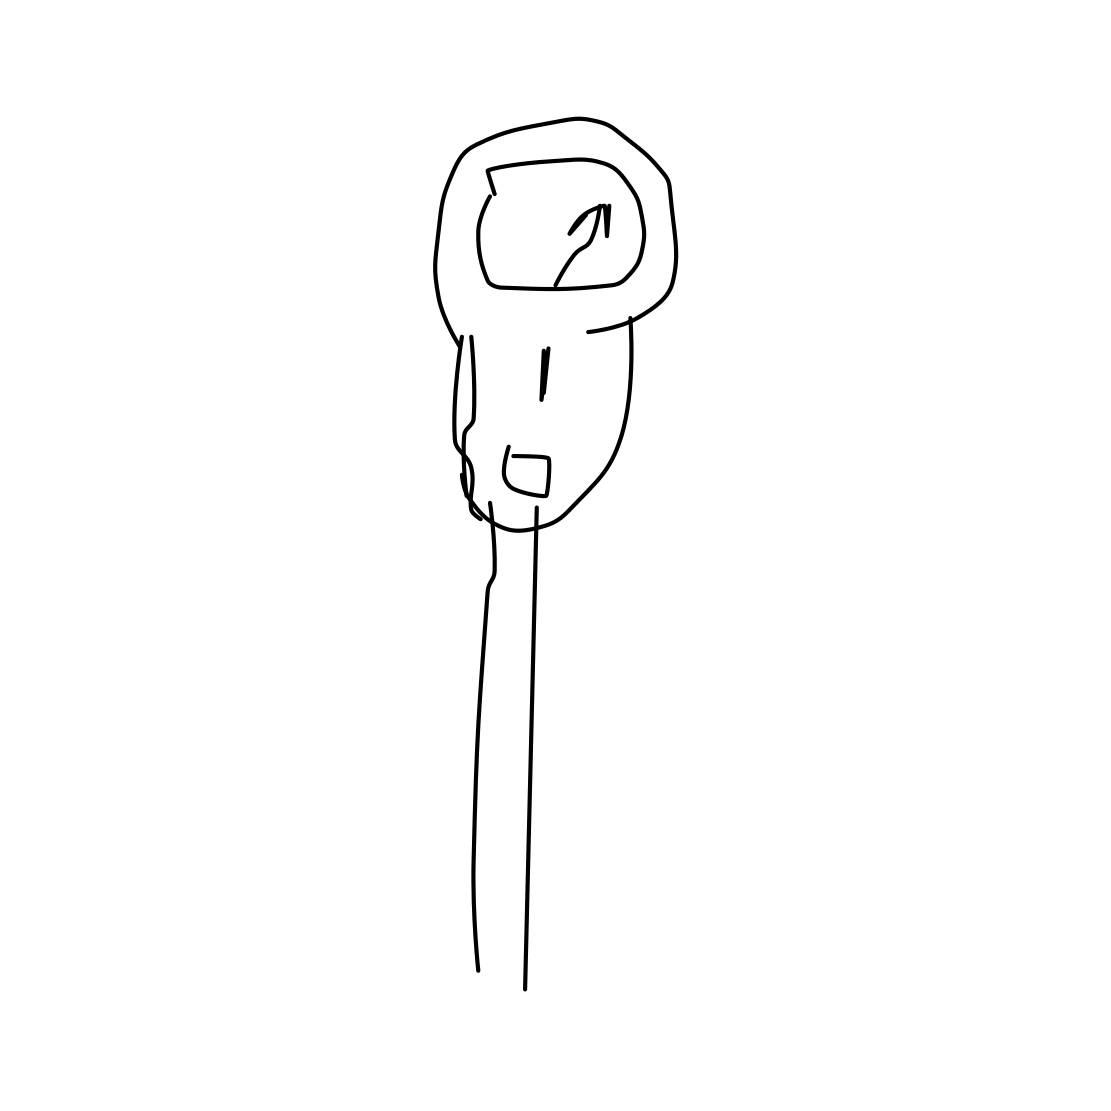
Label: parking meter